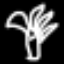
Label: palm tree